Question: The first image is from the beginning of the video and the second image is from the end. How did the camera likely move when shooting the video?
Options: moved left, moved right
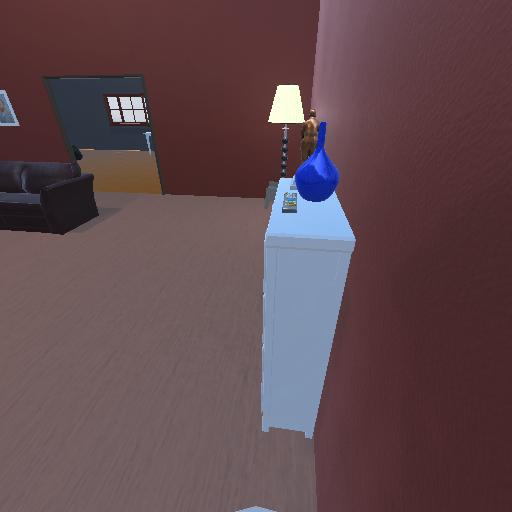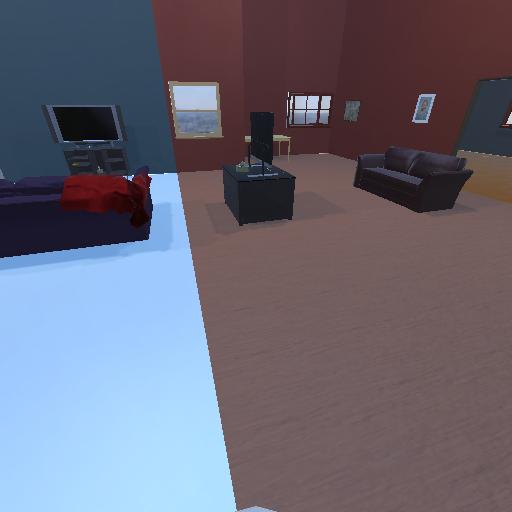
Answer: moved left